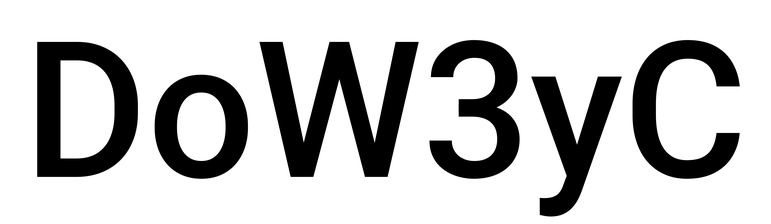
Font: Roboto_Medium